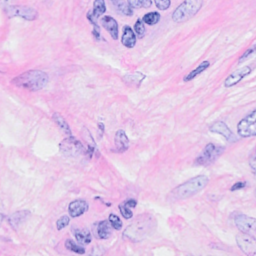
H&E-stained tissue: Breast